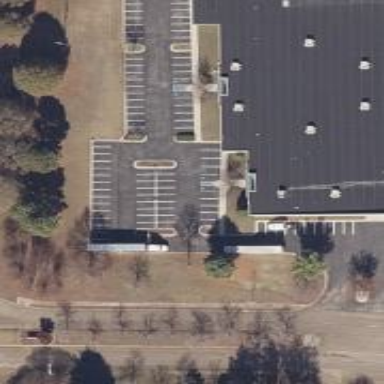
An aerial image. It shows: Parking space.